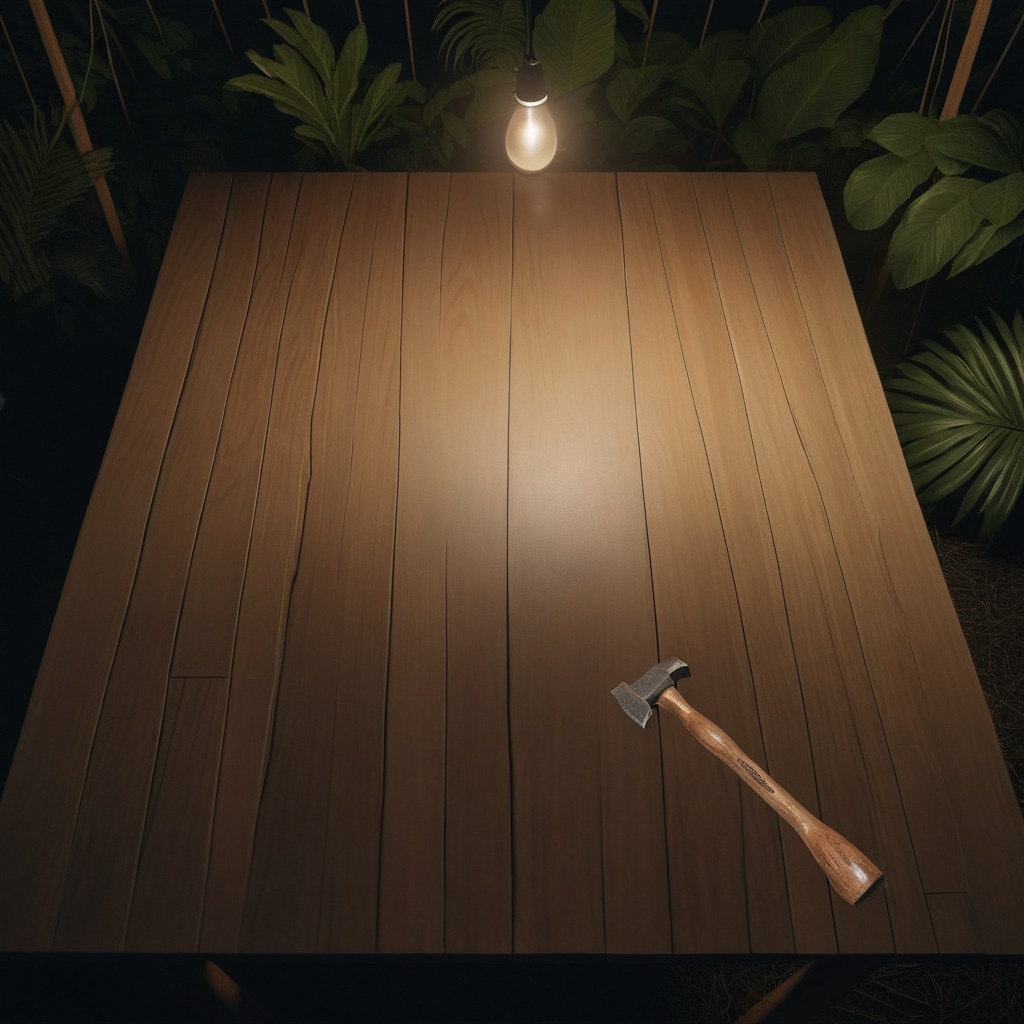
A hammer is lying on the wooden table.